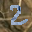
Label: 2